Question: Hi i have two Arrays one being Parsed Data that has multiple entries at each cell (FolderName & ID) i want this data to be saved into another array like it is stored in the first array
'''
FilteredData = [[NSMutableArray alloc]initWithArray:[ParsedData ValueForKey:@"FolderName"]];
SearchData = [[NSMutableArray alloc]initWithArray:FilteredData];
'''
This is what i have been trying, The data Containing a dictionary at each entry is ParsedData, And the Array in which i have to copy these items is SearchData.
The Array (Parsed Data) Containing the dictionary looks like this
'''
PARSED DATA (
{
CreatedBy = 1;
FolderName = Posteingang;
ID = 13000;
ParentID = 0;
},
{
CreatedBy = 1;
FolderName = Freigaben;
ID = 13001;
ParentID = 0;
},
'''
From this Array I need to Get the FolderName And the ID and get them in the SearchData Array
'''
SearchData (
Posteingang;
13000;
Freigaben;
13001;
)
'''
I hope the question is clear now

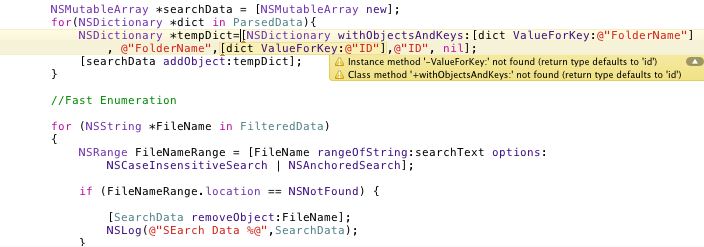
Answer: > I want a dictionary inside an array which contains foldername and id
So you can get it using this:
'''
NSMutableArray *searchData = [NSMutableArray new];
for(NSDictionary *dict in parsedDataArray){
NSDictionary *tempDict=@{@"FolderName":dict[@"FolderName"],
@"ID":dict[@"ID"]};
[searchData addObject:tempDict];
}
'''
EDIT:
'@[@"key:@"object"]' is the new dictionary literal.
If you are using Xcode 4.3 or older need to do as:
'''
NSDictionary *tempDict=@{@"FolderName":dict[@"FolderName"],
@"ID":dict[@"ID"]};
'''
means,
'''
NSDictionary *tempDict=[NSDictionary dictionaryWithObjectsAndKeys:[dict objectForKey:@"FolderName"], @"FolderName",[dict objectForKey:@"ID"],@"ID", nil];
'''